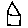
Label: house